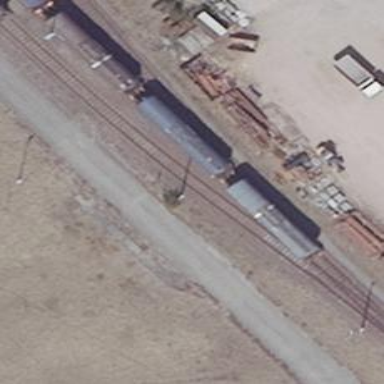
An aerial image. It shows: Railway switch.